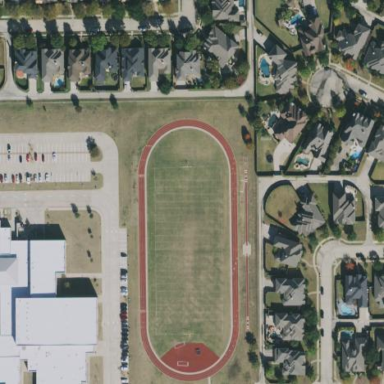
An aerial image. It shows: Track on asphalt surface for leisure land.